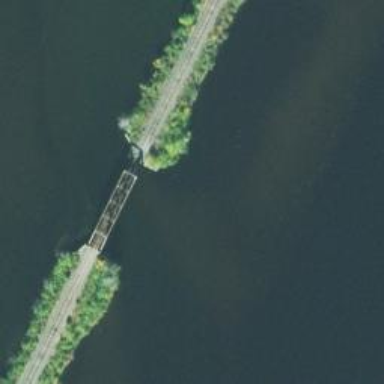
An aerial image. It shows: Bridge over railway line.